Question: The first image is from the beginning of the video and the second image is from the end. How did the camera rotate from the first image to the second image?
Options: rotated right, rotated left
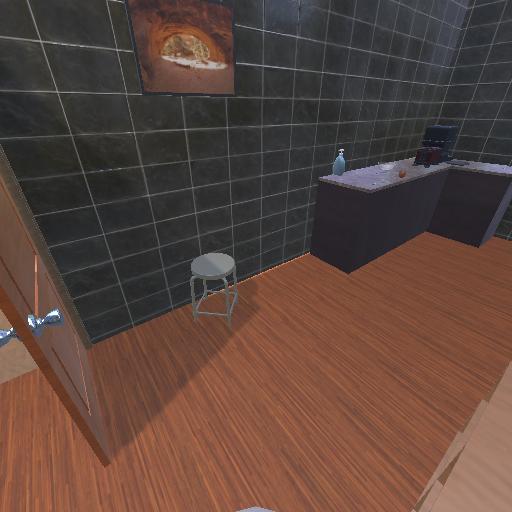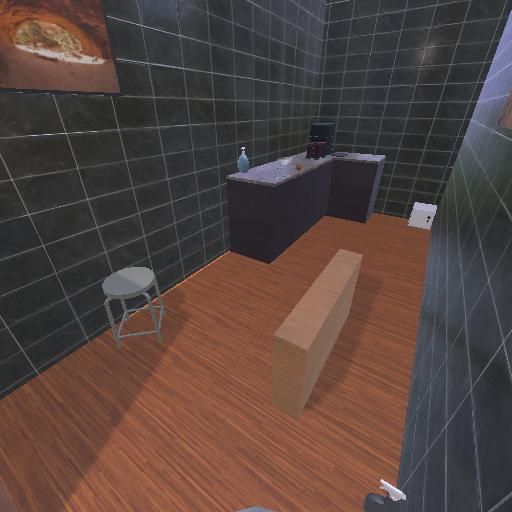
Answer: rotated right